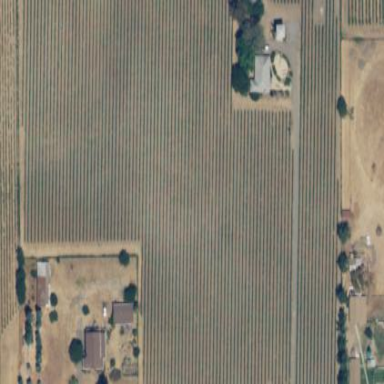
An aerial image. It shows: Vineyard growing grapes.